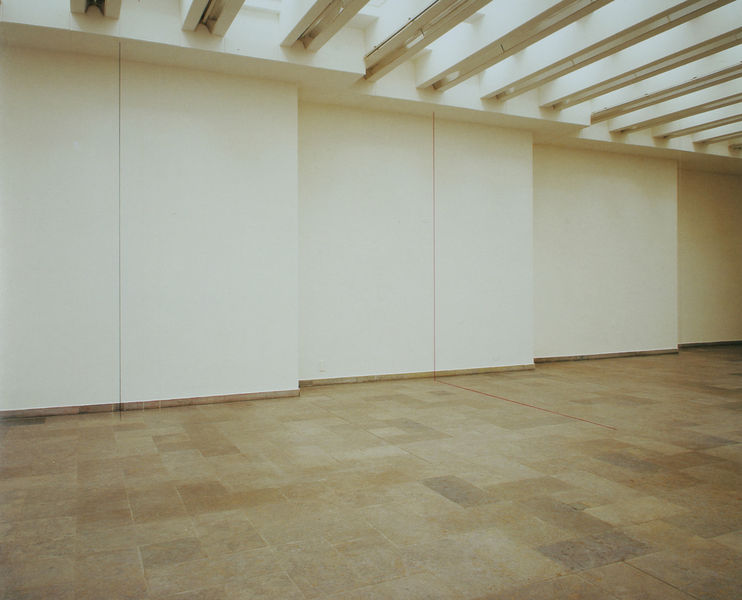
Künstler: Fred Sandback
Schlagwörter: blau, schatten, weiß, braun, hell, lampe, lampen, licht, marmor, raum, stützen, zimmer, gebäude, rot, wand, architektur, stein, steine, innenraum, boden, decke, innen, leiste, parkett, moderne, leer, modern, linien, beleuchtung, saal, streifen, balken, stufen, faden, lichteinfall, dünn, halle, foto, fotografie, photographie, wände, fussboden, linie, tageslicht, gross, fliesen, strich, photo, ecken, eck, schiefer, museum, marmorboden, steinboden, streben, knick, leisten, installation, abgestuft, stien, architekt, kubus, oberlicht, naturstein, raun, schieferplatten, postmoderne, minimal, dacke, bodenfliesen, white cube, versetzt, minimal art, lamellen, arhcitektur, bodenplattenb, deckenkonstruktion, goto, holzstreben, lichtinstallatioin, rauminstallation, stufung